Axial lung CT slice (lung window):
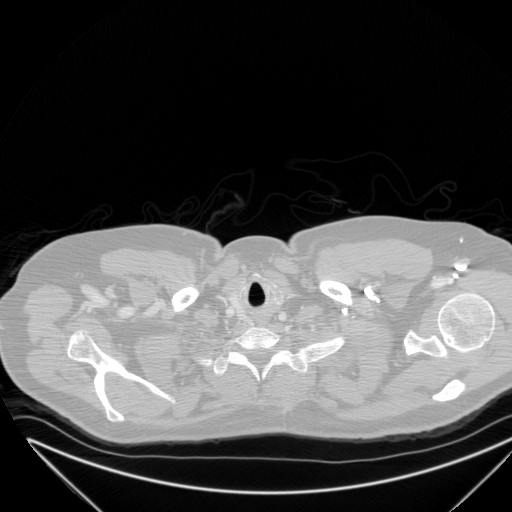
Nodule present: no